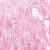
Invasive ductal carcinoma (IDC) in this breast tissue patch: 0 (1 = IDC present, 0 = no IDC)